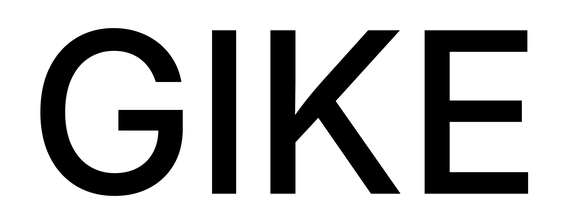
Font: Inter_Medium